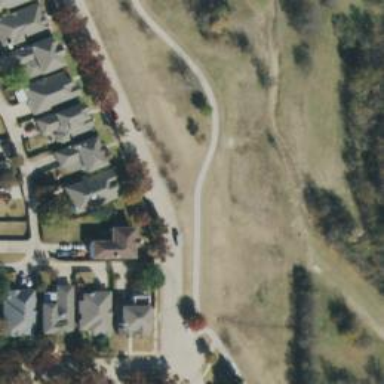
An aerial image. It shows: Disc golf basket for the sport of disc golf.